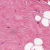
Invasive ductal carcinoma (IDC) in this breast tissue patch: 0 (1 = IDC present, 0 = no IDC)